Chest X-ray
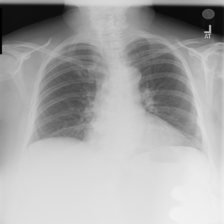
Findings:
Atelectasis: negative
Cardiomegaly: negative
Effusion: negative
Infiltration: negative
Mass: negative
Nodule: negative
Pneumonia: negative
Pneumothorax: negative
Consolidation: negative
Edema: negative
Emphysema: negative
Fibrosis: negative
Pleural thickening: negative
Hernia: negative